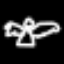
Label: angel